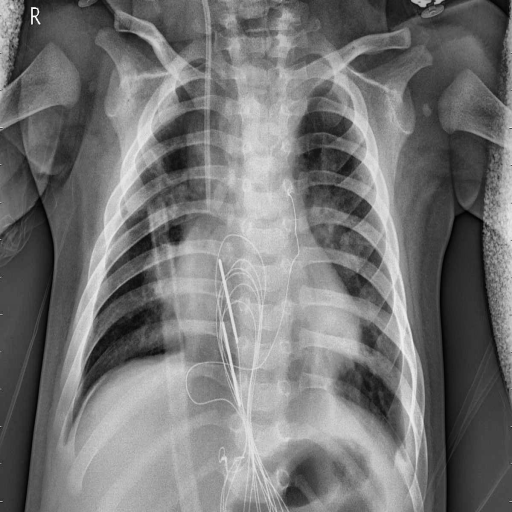
Finding: PNEUMONIA